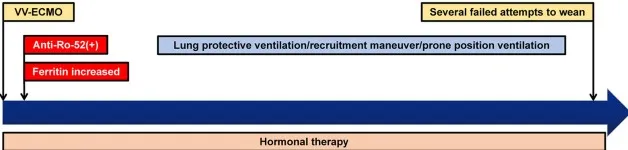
Clinical course of the patient. (B) Stage 2: ECMO stage.
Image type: chart (chart)